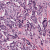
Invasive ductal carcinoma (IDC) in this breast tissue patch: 1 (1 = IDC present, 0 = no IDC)